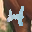
Label: 4